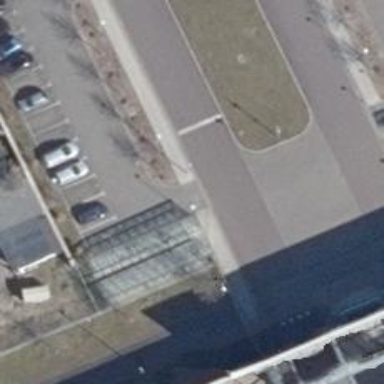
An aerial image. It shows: Paved parking aisle designated as service road.